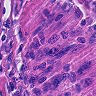
Metastatic tissue present: yes